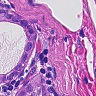
Metastatic tissue present: yes